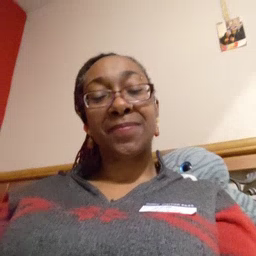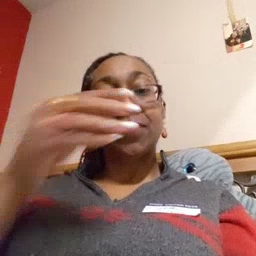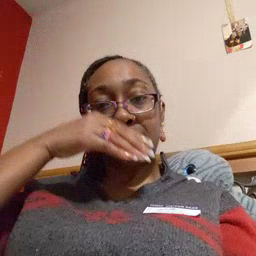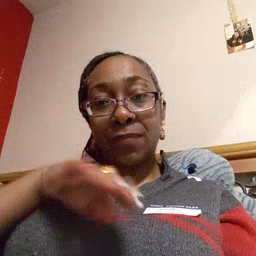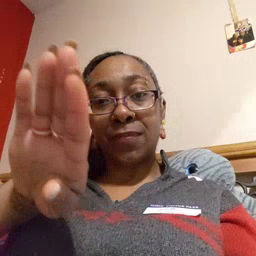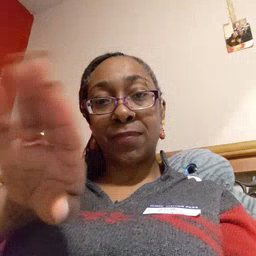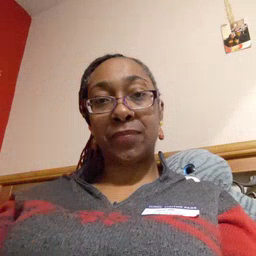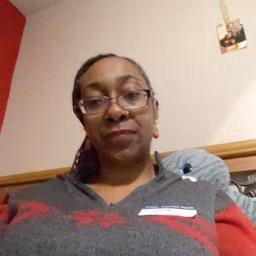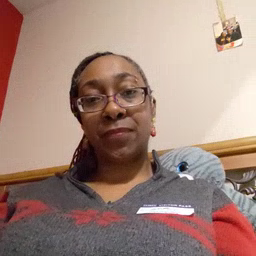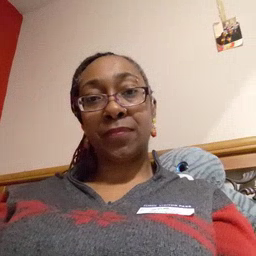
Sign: elephant